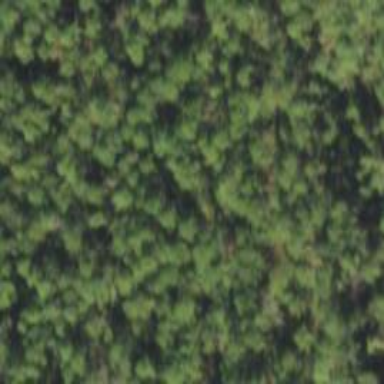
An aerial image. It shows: Beautiful woodland area.